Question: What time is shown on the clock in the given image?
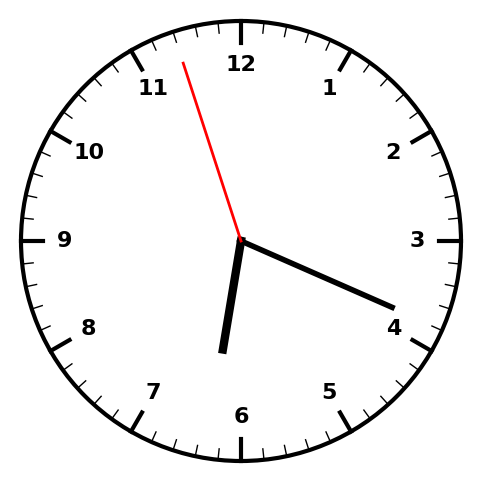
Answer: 06:18:57